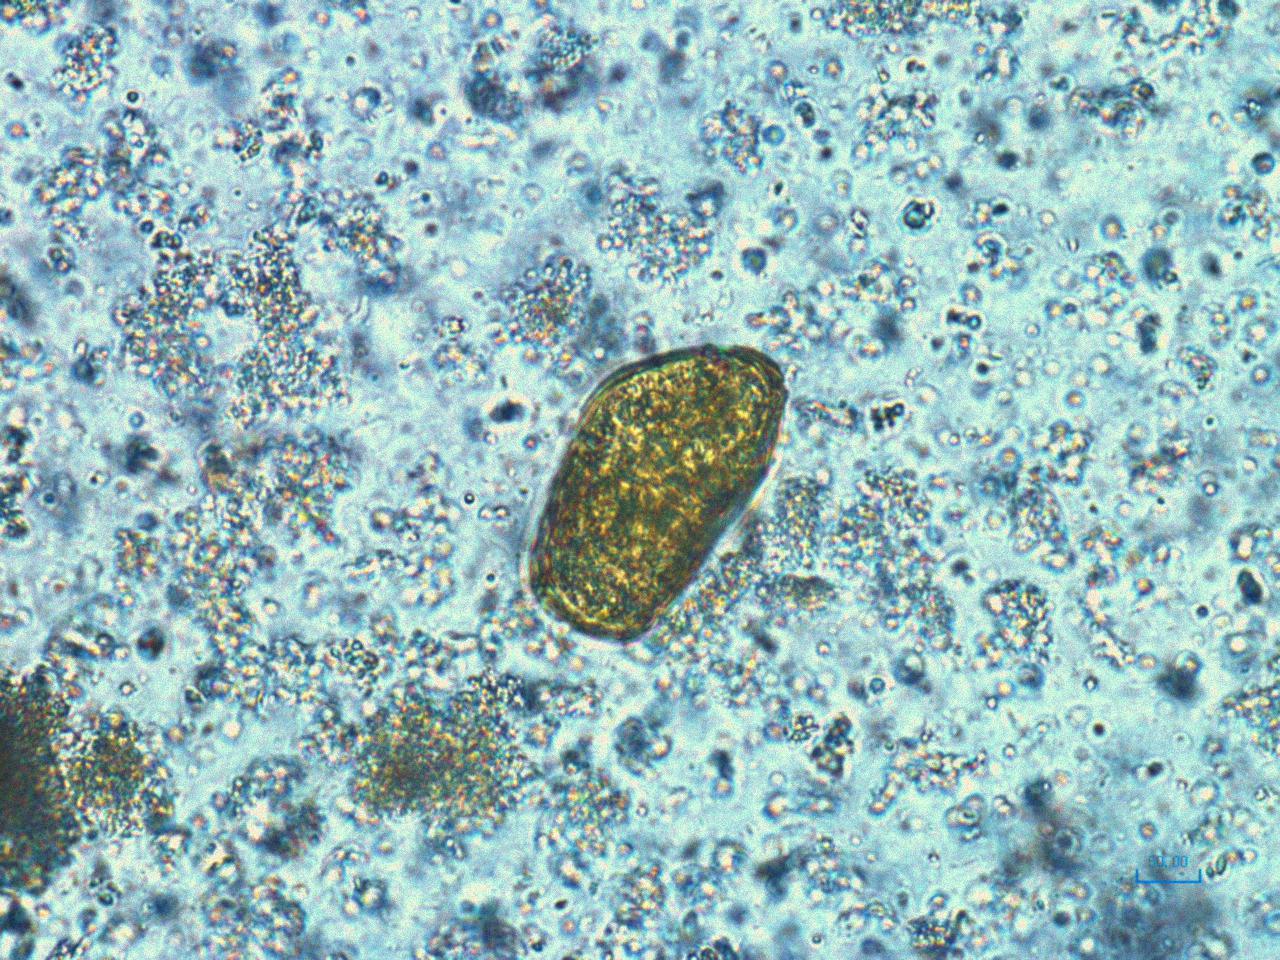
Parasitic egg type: Paragonimus spp